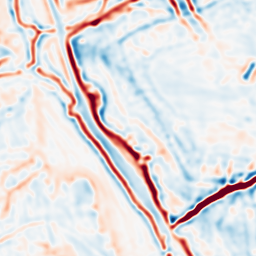
Category: multiscale
Decomposition family: log
Decomposition parameters: sigma: 3
Upsampling method: quartic
Upsampling parameters: scale: 2
Upsampling scale: 2